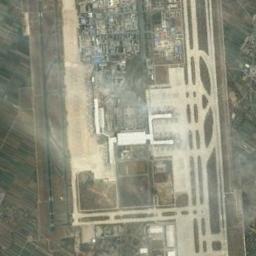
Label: airport